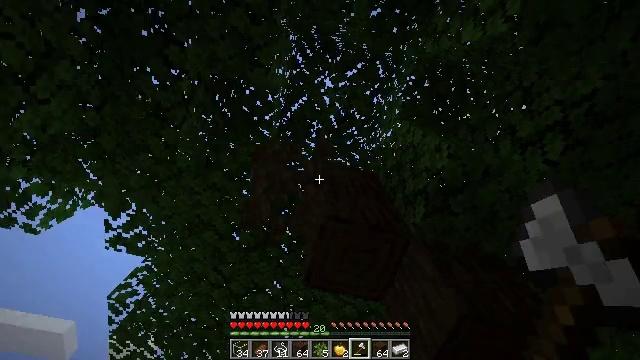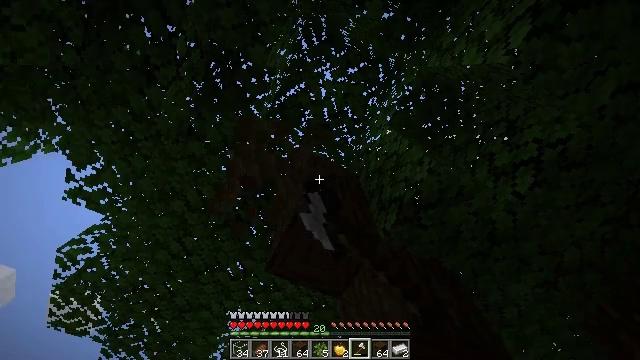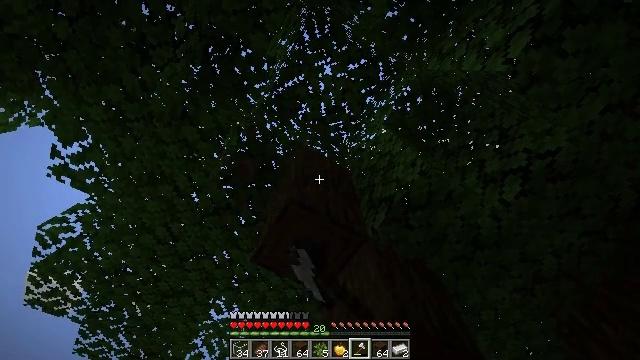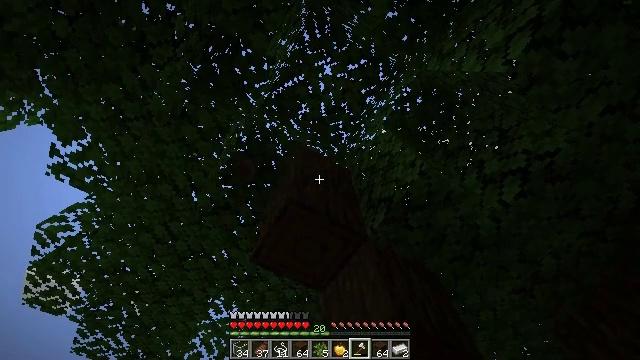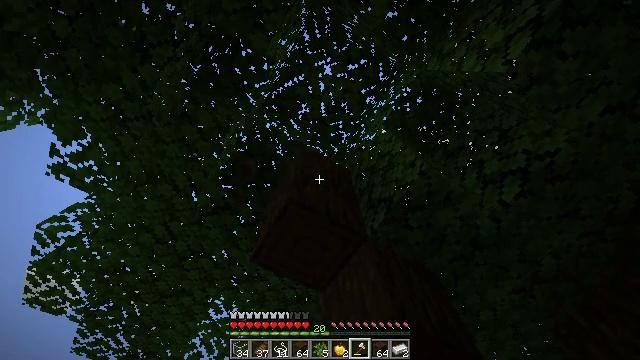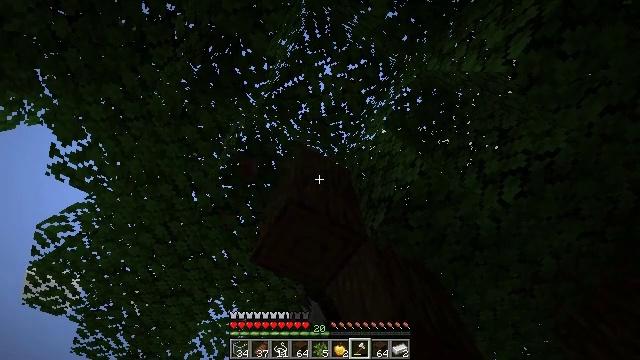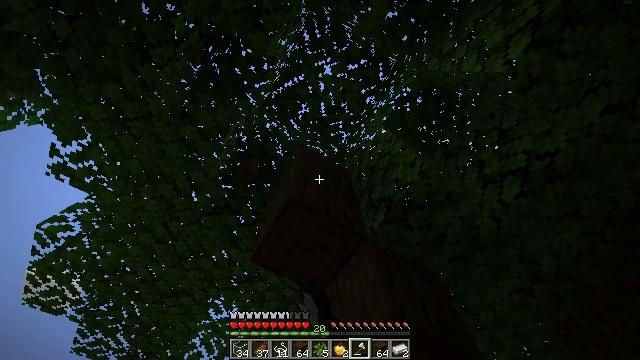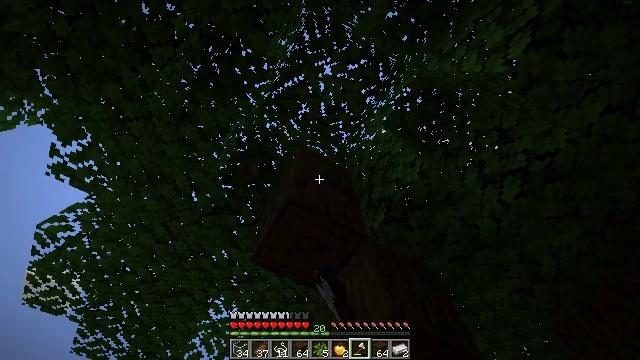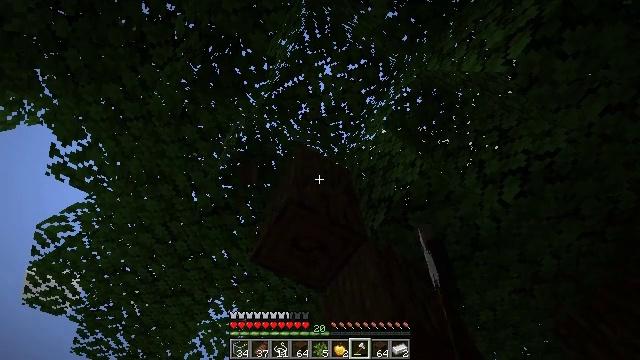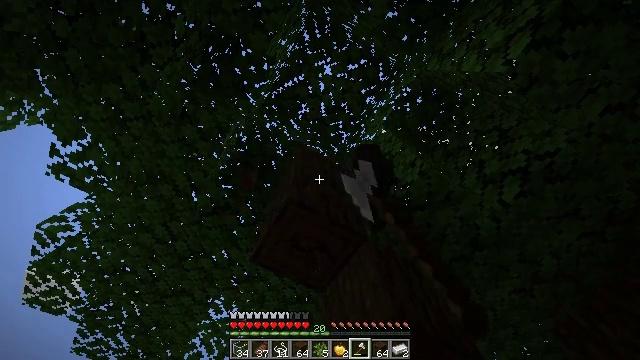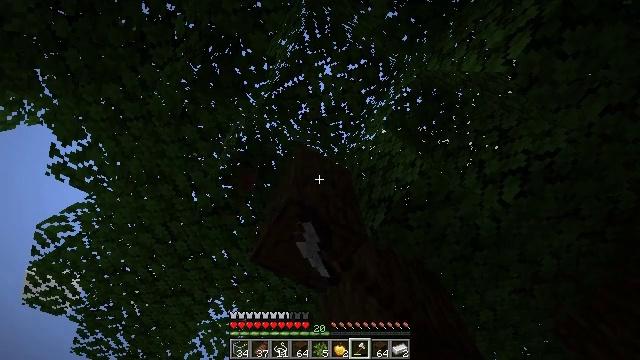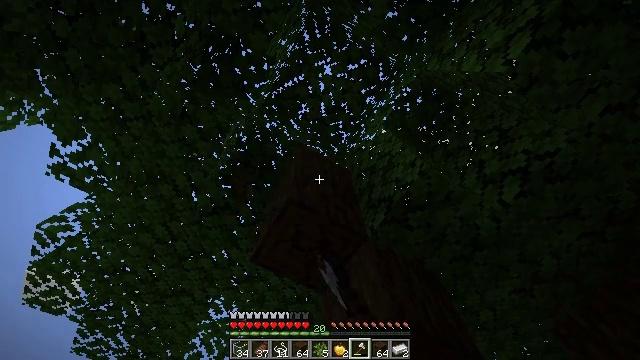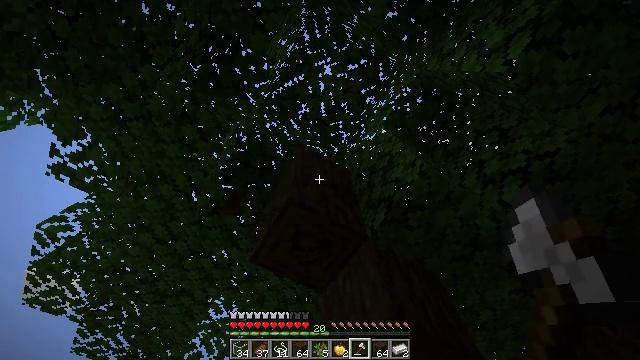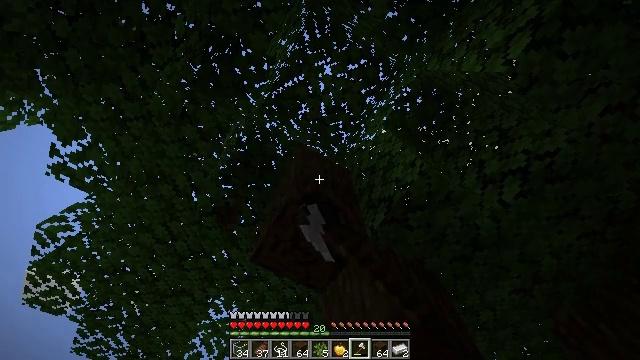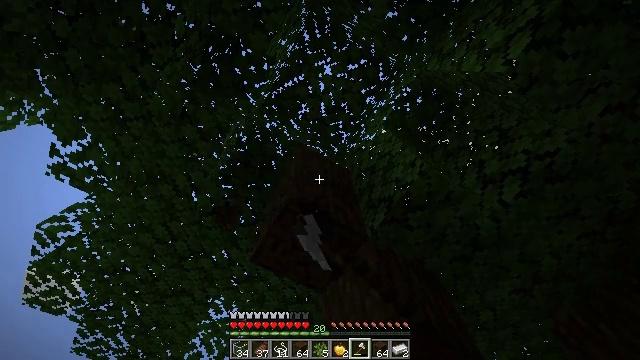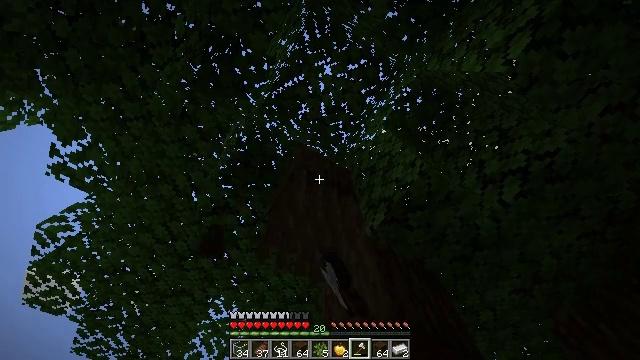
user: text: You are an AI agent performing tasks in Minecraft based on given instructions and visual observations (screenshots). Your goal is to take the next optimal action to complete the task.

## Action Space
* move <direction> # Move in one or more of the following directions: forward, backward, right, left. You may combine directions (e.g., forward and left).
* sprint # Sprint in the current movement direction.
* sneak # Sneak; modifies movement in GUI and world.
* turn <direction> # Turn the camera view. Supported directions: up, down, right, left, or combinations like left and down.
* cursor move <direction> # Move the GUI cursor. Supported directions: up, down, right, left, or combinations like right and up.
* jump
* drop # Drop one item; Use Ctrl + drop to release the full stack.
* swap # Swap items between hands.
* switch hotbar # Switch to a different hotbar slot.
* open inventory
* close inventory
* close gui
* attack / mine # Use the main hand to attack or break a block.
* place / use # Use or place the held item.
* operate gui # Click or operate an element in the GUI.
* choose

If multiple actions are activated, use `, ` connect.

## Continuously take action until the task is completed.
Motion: motion action
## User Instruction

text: Mine the dark oak log from a tree.
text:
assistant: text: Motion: turn right and down, attack / mine
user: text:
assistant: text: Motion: turn right and down, attack / mine
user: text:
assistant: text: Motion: attack / mine
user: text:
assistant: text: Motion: attack / mine
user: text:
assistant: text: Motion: attack / mine
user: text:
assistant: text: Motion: attack / mine
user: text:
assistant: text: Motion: attack / mine
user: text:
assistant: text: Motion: attack / mine
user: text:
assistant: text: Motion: attack / mine
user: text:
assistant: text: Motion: attack / mine
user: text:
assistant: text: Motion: attack / mine
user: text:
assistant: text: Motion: attack / mine
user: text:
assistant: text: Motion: attack / mine
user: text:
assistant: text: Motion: attack / mine
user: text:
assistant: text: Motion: attack / mine
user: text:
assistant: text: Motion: attack / mine
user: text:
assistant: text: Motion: attack / mine
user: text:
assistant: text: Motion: attack / mine
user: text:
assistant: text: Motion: attack / mine
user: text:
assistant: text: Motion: attack / mine
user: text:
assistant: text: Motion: attack / mine
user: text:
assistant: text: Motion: attack / mine
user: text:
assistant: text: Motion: attack / mine
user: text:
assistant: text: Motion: attack / mine
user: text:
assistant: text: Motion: attack / mine
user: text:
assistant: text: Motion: attack / mine
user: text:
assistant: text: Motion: attack / mine
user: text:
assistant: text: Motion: attack / mine
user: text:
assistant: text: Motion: attack / mine
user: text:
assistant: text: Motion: attack / mine